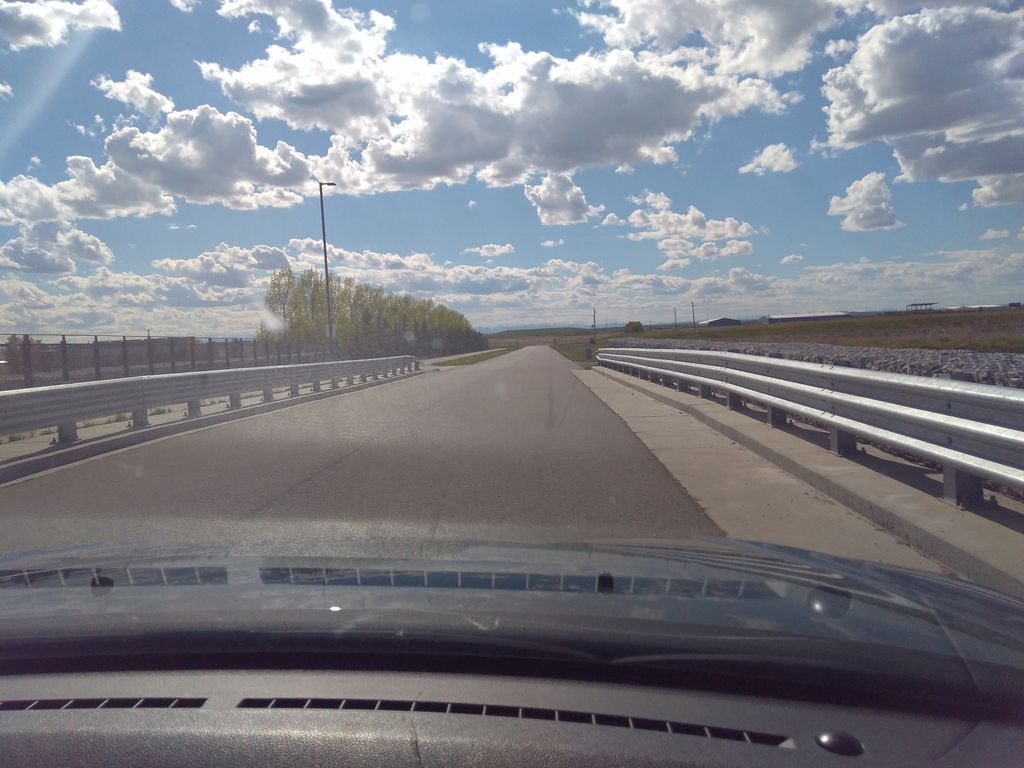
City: calgary